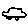
Label: car